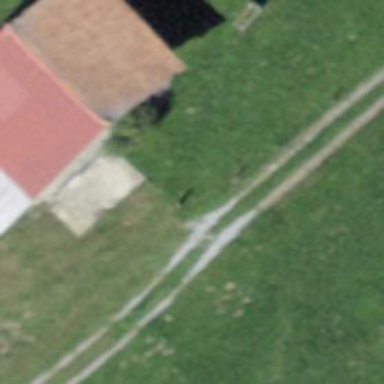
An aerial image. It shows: Rural barn.